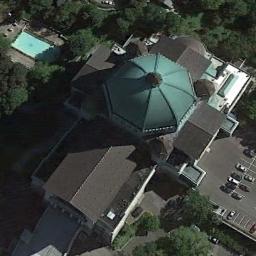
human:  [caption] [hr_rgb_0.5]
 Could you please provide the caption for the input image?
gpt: The tower of the church with a green circular pointed roof and the rest of the church has some brown sloping roofs .

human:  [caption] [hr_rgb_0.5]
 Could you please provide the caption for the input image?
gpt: There is a church with blue circular roof next to a parking lot .

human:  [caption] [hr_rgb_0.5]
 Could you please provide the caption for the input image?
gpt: A black-roofed church with a turquoise blue tower on the roof and many trees around the church .

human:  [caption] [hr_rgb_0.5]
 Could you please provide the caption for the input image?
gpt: This is a church with a domed roof .

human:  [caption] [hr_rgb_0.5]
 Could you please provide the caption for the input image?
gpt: There are many cars in the vacant lot next to the church .